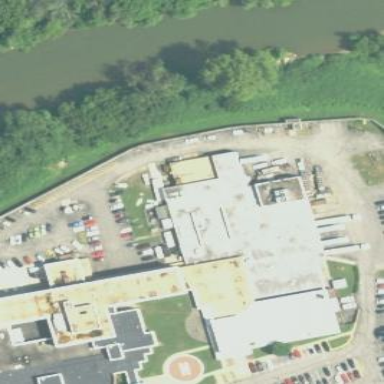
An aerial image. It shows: Hospital building.